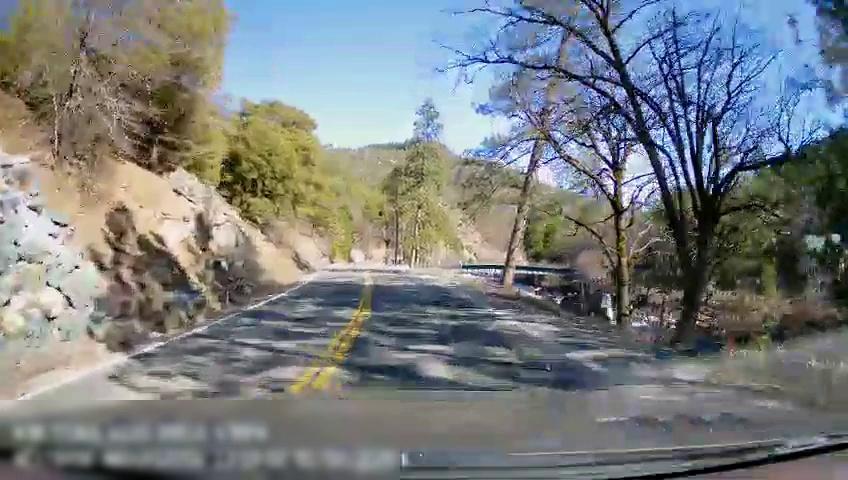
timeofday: Day
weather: Sunny
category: Drivable Space
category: Drivable Space
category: Lanes | Opposite Lane
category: Lanes | Current Lane
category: Lanes | Opposite Lane
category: Lanes | Current Lane